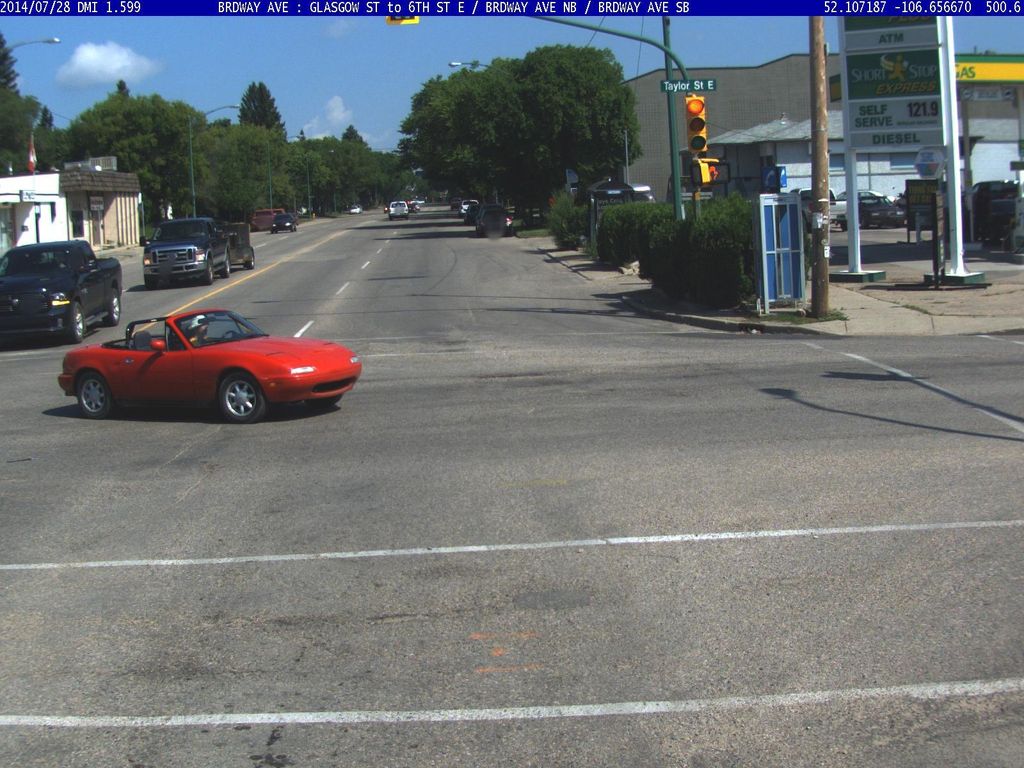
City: saskatoon